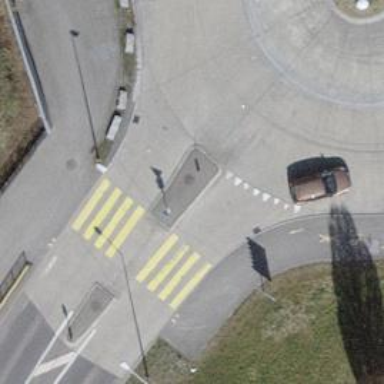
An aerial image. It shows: Uncontrolled zebra crossing with central island. The crossing is marked with zebra stripes.